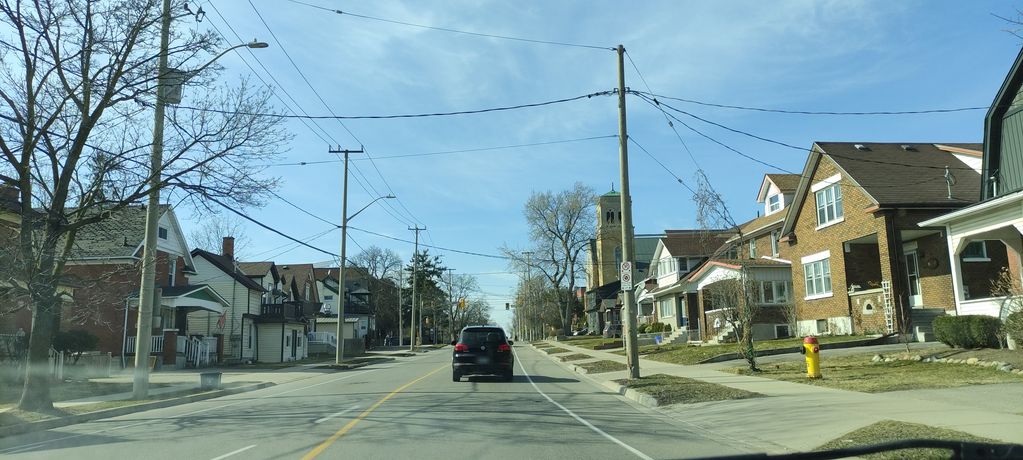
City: kitchener-waterloo